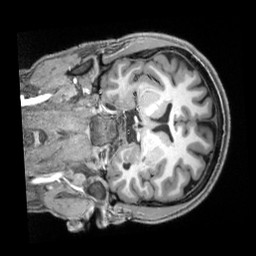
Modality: T1w
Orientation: coronal
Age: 27
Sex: male
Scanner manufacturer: siemens
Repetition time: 2.3 s
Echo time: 0.00229 s